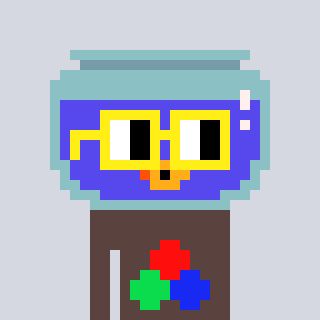
a pixel art character with square yellow glasses, a goldfish-shaped head and a darkbrown-colored body on a cool background